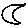
Label: moon